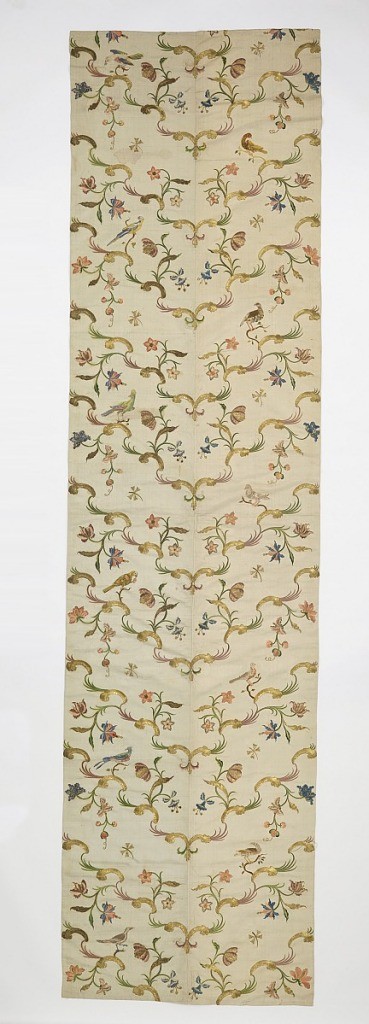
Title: Bed hanging
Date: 1730–70
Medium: silk, metal-wrapped silk-core yarns Technique: embroidery in satin and couching stitches on plain weave foundation Label: silk embroidered with silk in satin stitch and couched metallic yarns
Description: Bed hangings of heavy white silk, embroidered in gold thread, gold foil strips, and colored silks. Each panel is made up of two breadths of fabric seamed down the center and is lined in white silk plain weave. The design is arranged so that golden rococo curves meet at the center seam to form a symmetrical v-shaped pattern, with flowering branches and birds, worked in satin stitch in colored silks. While the flowers are symmetrical, the birds are vertically off-set; each panel shows eleven birds, all different, which appear to be taken from a set of ornithological prints by Xaviero Manetti. Metallic effects in several textures are created with couched crimped gold lamella and couched foil-wrapped silk-core threads.